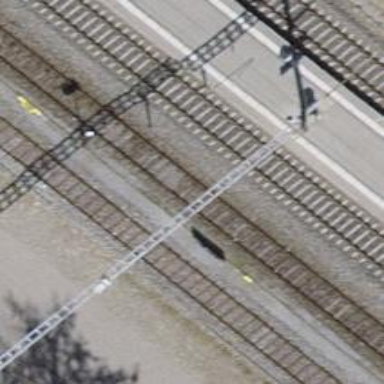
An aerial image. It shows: Railway milestone.